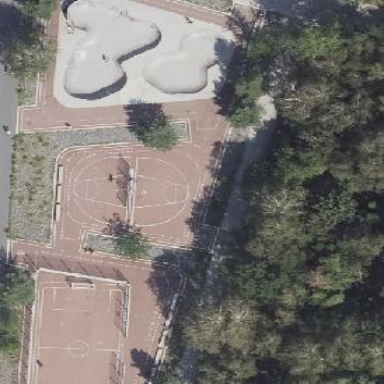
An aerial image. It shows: Tartan-surfaced basketball streetball court located in leisure land pitch.